Question: Python and MS Excel question - using win32com, I'm able to create a chart within Excel but i'm unable to move it within a worksheet. I've found code online to generate the chart:
'''
import win32com.client
from win32com.client import constants as c
xl = win32com.client.gencache.EnsureDispatch('Excel.Application')
xl.Visible = True
wb = xl.Workbooks.Add()
ws = xl.ActiveSheet
ws.Range('A1').FormulaR1C1 = 'X'
ws.Range('B1').FormulaR1C1 = 'Y'
ws.Range('A2').FormulaR1C1 = 1
ws.Range('A3').FormulaR1C1 = 2
ws.Range('A4').FormulaR1C1 = 3
ws.Range('B2').FormulaR1C1 = 4
ws.Range('B3').FormulaR1C1 = 5
ws.Range('B4').FormulaR1C1 = 6
#ws.Range('A1:B4').Select()
ch = ws.Shapes.AddChart().Select()
xl.ActiveChart.ChartType = c.xlXYScatterLines
xl.ActiveChart.SetSourceData(Source=ws.Range("A1:B4"))
#ch.Location(10,10) # something like this?
'''
How may I move the chart within the worksheet?

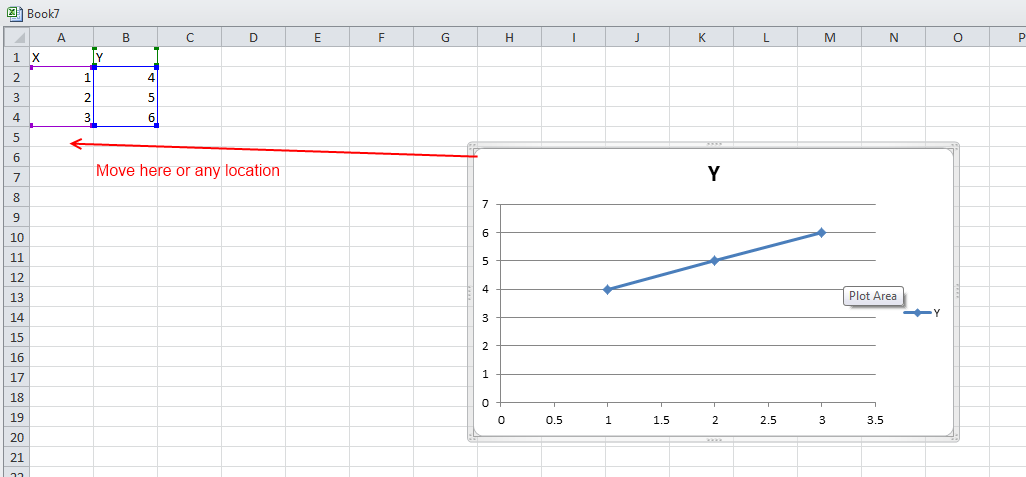
Answer: You can specify the location at the time of creation of the chart 'expression.AddChart(Type, Left, Top, Width, Height)' see <URL>.
If you don't want to embed the chart in a worksheet, you can create a chart sheet :
'wb.Worksheets.Add(Type:=xlChart)'
Caveat : Microsoft.interop.Excel not win32com, but should work.